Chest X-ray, AP view. Patient: 54 years old, sex F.
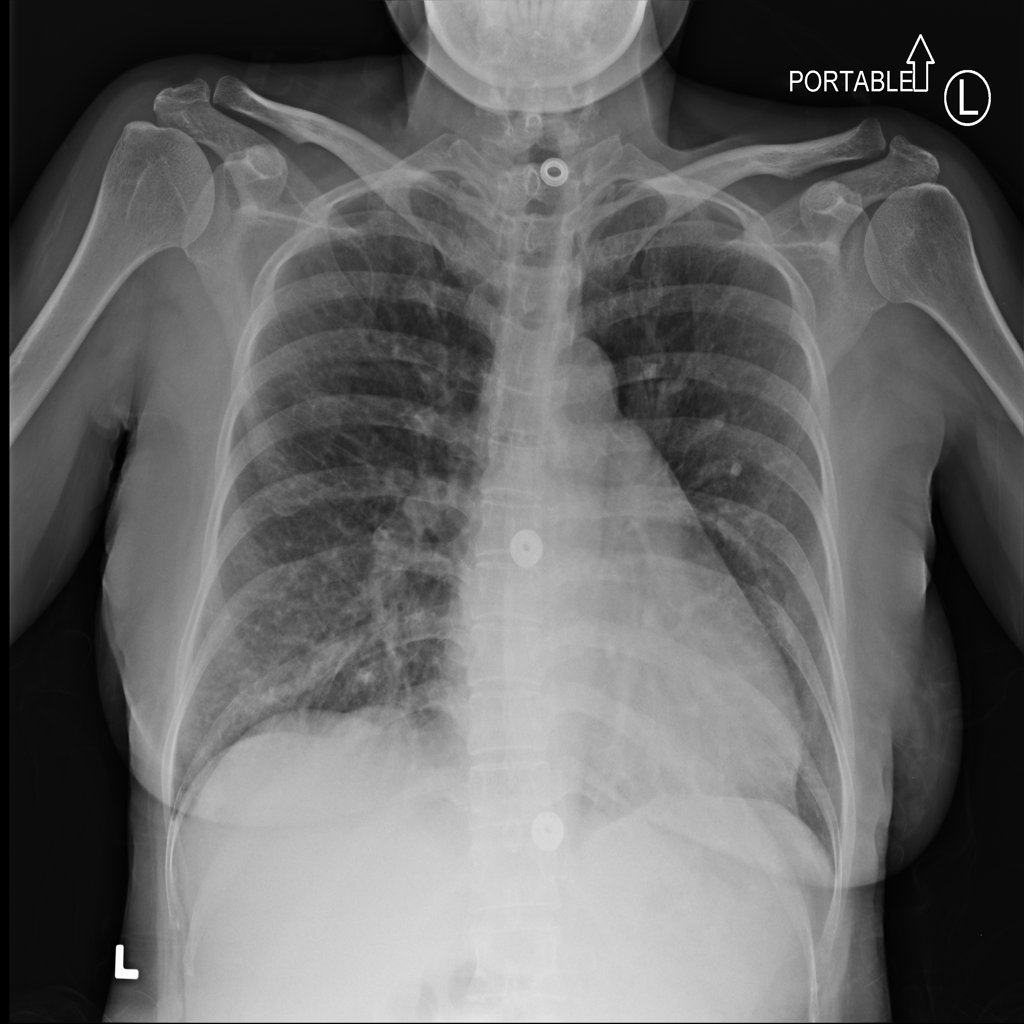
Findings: Cardiomegaly, Infiltration